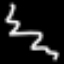
Label: squiggle